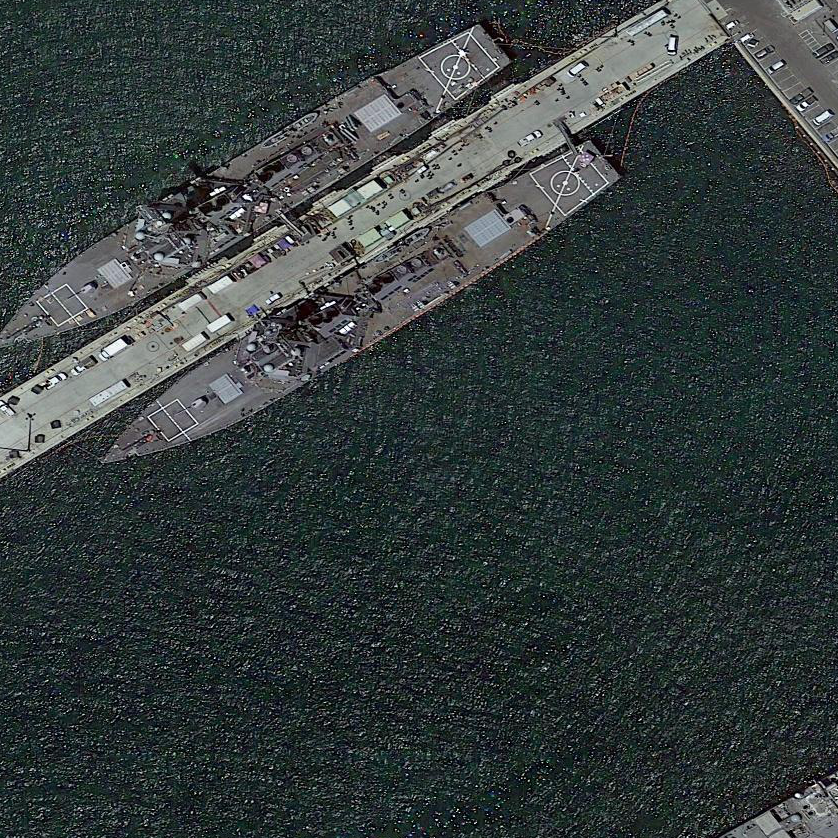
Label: destroyer